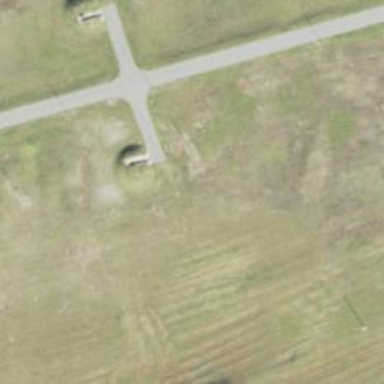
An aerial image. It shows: Military bunker for protection and defense.